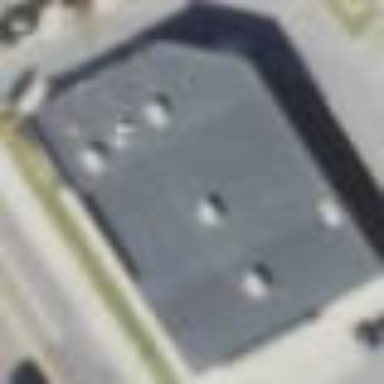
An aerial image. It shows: Retail building.